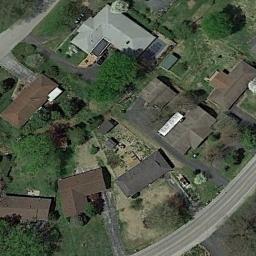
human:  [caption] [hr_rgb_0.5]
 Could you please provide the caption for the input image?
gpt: The medium residential is on the grass next to some trees and road .

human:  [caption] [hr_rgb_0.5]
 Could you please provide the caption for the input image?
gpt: The houses in the medium-sized residential area are arranged irregularly .

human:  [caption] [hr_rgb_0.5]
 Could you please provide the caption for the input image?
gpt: The medium residential area has some houses and some roads go through the medium residential area .

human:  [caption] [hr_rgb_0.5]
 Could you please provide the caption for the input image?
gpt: There are many buildings in medium residential area .

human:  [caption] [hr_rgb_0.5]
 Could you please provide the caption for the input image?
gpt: There are some brown buildings and green trees on the medium residential area .